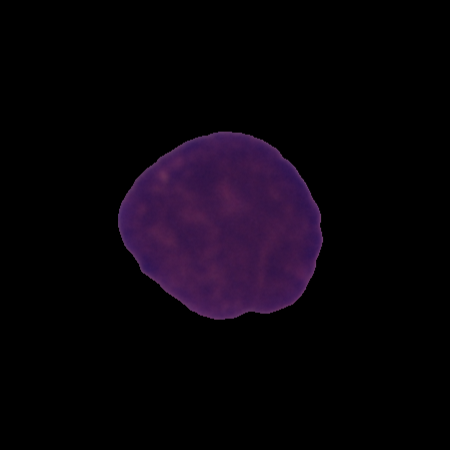
Label: cancer